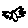
Label: bird